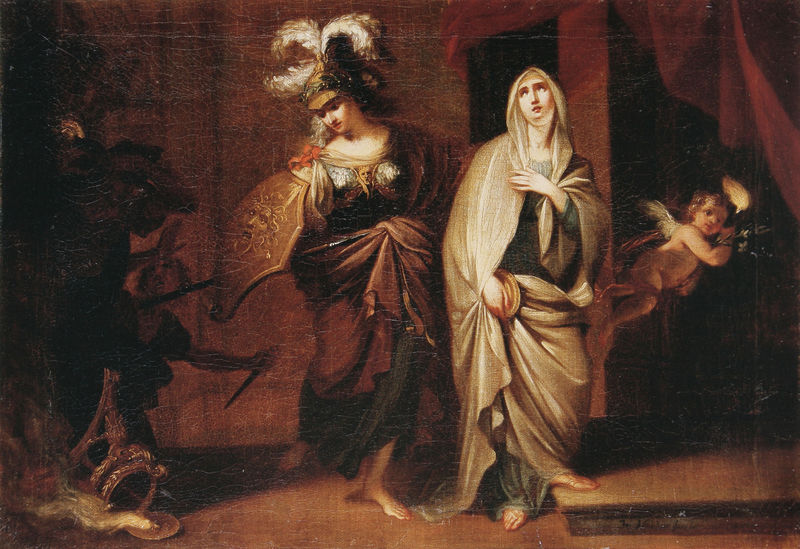
Titel: Allegorie auf den Schutz des Glaubens
Künstler: Joseph Hauber
Standort: München
Institution: Stadtmuseum
Schlagwörter: angriff, blau, dunkel, feder, flügel, gemälde, hand, kopf, mann, schatten, umhang, vogel, weiß, frauen, grün, ocker, bewegung, braun, busen, fenster, frau, hell, hintergrund, hut, kleid, licht, raum, schwarz, tür, zimmer, blick, hund, rot, schirm, schleier, tuch, rock, tanz, gesichter, arm, augen, falten, federn, gesicht, halten, messer, mord, teller, innenraum, vorhang, öl, gewand, gold, mantel, sessel, tücher, gewänder, kind, mutter, bühne, theater, rosa, pferd, engel, putte, putto, federbusch, brüste, füße, nebel, empore, saal, krieg, treppe, chair, church, conflict, curtain, feathers, fight, hands, hat, lanze, men, oil, people, plumes, red, religious, robes, soldier, sword, white, women, black, dark, dress, female, green, ladies, lady, nose, painting, portrait, room, woman, yellow, finster, atelier, picture, sheet, brown, floor, stufe, stufen, gestell, podest, junge, nieten, pfosten, fliessend, oben, keusch, barfuss, schild, antike, fuss, scharz, uniform, waffen, waffe, nonne, degen, helm, allegorie, mythologie, personifikation, göttin, rüstung, römer, bustier, brustpanzer, feather, harnisch, wood, silver, finsternis, jesus, blaugrün, alptraum, antik, teufel, angel, angels, naked, nude, roman, amazone, dolch, eros, head, gorgo, medusa, medusenhaupt, schlangen, death, armor, armour, child, eyes, feet, helmet, knight, macht, heilige, orakel, speer, light, helmbusch, absatz, gerafft, amor, heilig, schutzengel, maria, magdalena, shawl, glauben, schlachtross, tunika, kopfschmuck, shadow, chin, mouth, puto, putti, allegory, athene, battle, flight, flying, minerva, myth, saint, ungeheuer, dreifuss, ensemble, mörder, step, wings, gewandfalten, virgin, beschützen, schutz, children, bright, athena, federhelm, heroine, kapuze, cherub, cupid, cupids, drape, drapery, love, satin, kämpferin, abwehr, dämonen, weihnachten, göttinnen, jungrau, cape, cloak, muse, neck, history, renaissance, prayer, jesuskind, italian, ground, verteidigung, mist, religion, märtyrerin, war, cloth, horse, finger, fingers, breasts, god, goddess, shield, warrior, lips, play, füssli, shadows, baby, escape, himmelwärts, darkness, drama, humans, mary, elm, atena, beschützerin, dolche, dpster, gardeine, gorgonenschild, helmwedel, kopftuvh, mächte, schutzschild, straussenfedern, plate, pandorra, pedestal, dance, standing, dagger, wing, praying, angle, virgen, delphi, snake, veil, pole, vision, knife, monsters, halo, holy, jewelry, spear, diana, divine, hood, sheild, barefeet, barefoot, rags, attack, costumes, knives, lance, weapons, kampf, orakel von delphi, fot, headdress, demon, indoors, toe, toes, nun, legend, relgious, amazon, shadowy, defend, protection, plume, woemen, öol, chiarascoro, religiuos, red curtain, a.d., protect, treachery, dualaity, cherib, weman, marry, fee, cherubin, schmarrn, paitnig, praing, treasurs, treasures, protecting, valkyrie, rolling eyes, defense, breastplate, warior, renassance, stepping, oil pain, helmzier